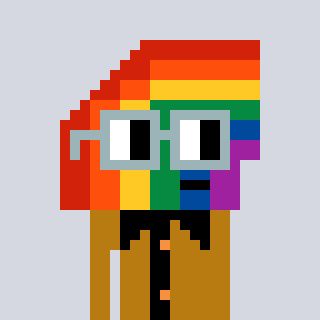
a pixel art character with square dark gray glasses, a rainbow-shaped head and a gold-colored body on a cool background